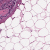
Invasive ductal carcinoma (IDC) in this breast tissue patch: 0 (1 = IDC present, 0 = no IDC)